Question: In the following SSCCE, I applied a CSS property 'vertical-align:middle;' to the '.innerContainer' div. It has two spans: one containing the 'ALPHA BRAVO CHARLIE' text, and the other containing the 'SUBSCRIBE NOW' text.
The '#firstSpan' seems to be vertically aligned in the middle. The '#secondSpan' doesn't.
<URL>
'#secondSpan'
'''
<div class="container">
<div class="innerContainer">
<span class="firstSpan">Alpha Bravo Charlie</span>
<span class="secondSpan">Subscribe now</span>
</div>
</div>
'''
'''
.container {
margin-bottom:0px;
padding: 0 10px 0 10px;
}
.innerContainer {
background-color: rgb(74, 72, 72);
padding: 30px 10px 30px 10px;
text-align: center;
/* vertical-align: middle; */
}
.firstSpan {
font-family: Oxygen, sans-serif ;
text-transform: uppercase;
font-weight: bold;
font-size: 32px;
color: white;
letter-spacing: 2px;
}
.secondSpan {
margin: 0 40px 0 40px;
padding: 15px;
background-color:green;
text-transform:uppercase;
font-weight: bolder;
font-size: 12px;
letter-spacing: 1px;
}
'''

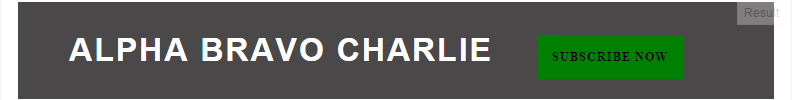
Answer: The property 'vertical-align' apply to the element itself not to the content, try
'''
.innerContainer > span {
vertical-align:middle;
}
'''
<URL>
In case your browser window isn't wide enough to show the aligned text, here's <URL>.